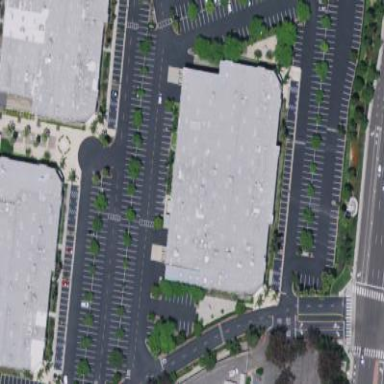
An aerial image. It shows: Commercial building that houses fitness center.